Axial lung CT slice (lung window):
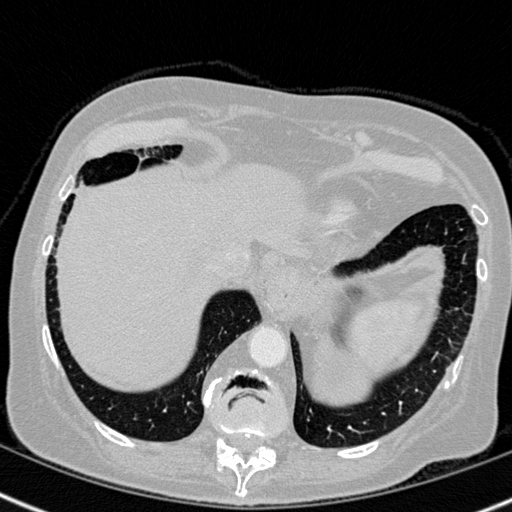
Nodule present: no